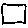
Label: square